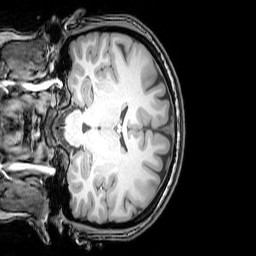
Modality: T1w
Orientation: coronal
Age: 24
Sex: female
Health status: healthy
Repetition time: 0.081 s
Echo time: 0.037 s